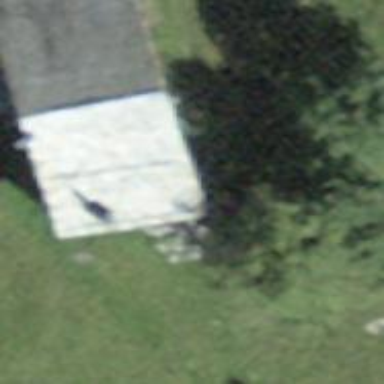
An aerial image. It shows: Hut with gabled roof oriented across.